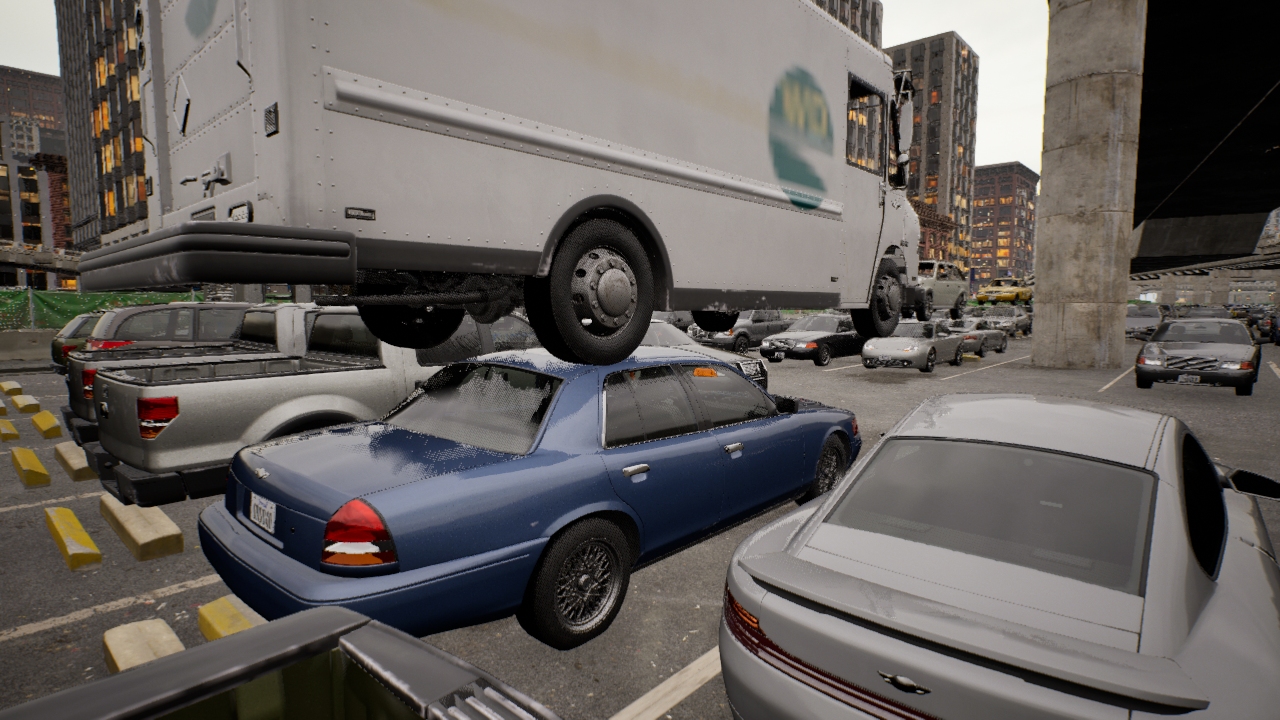
Venue: arterial
Lighting: golden hour
Vehicle rig: sedan